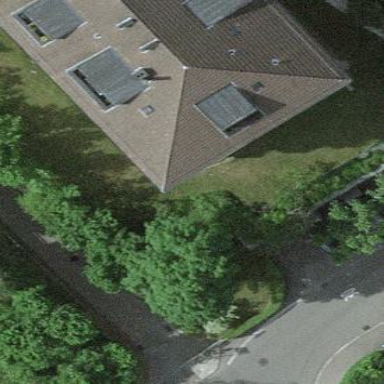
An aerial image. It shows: Group of garages.